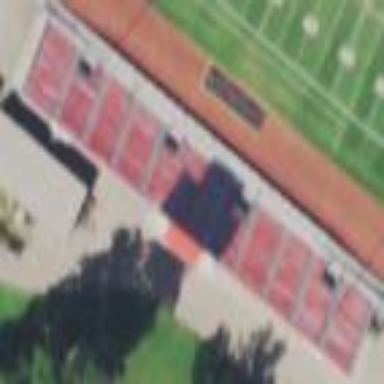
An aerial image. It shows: Grandstand building with bench outside.